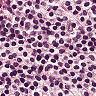
Metastatic tissue present: no